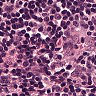
Metastatic tissue present: no